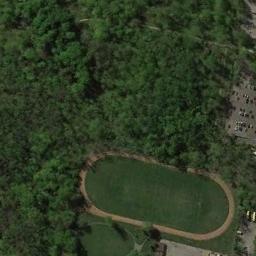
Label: ground_track_field